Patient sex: M
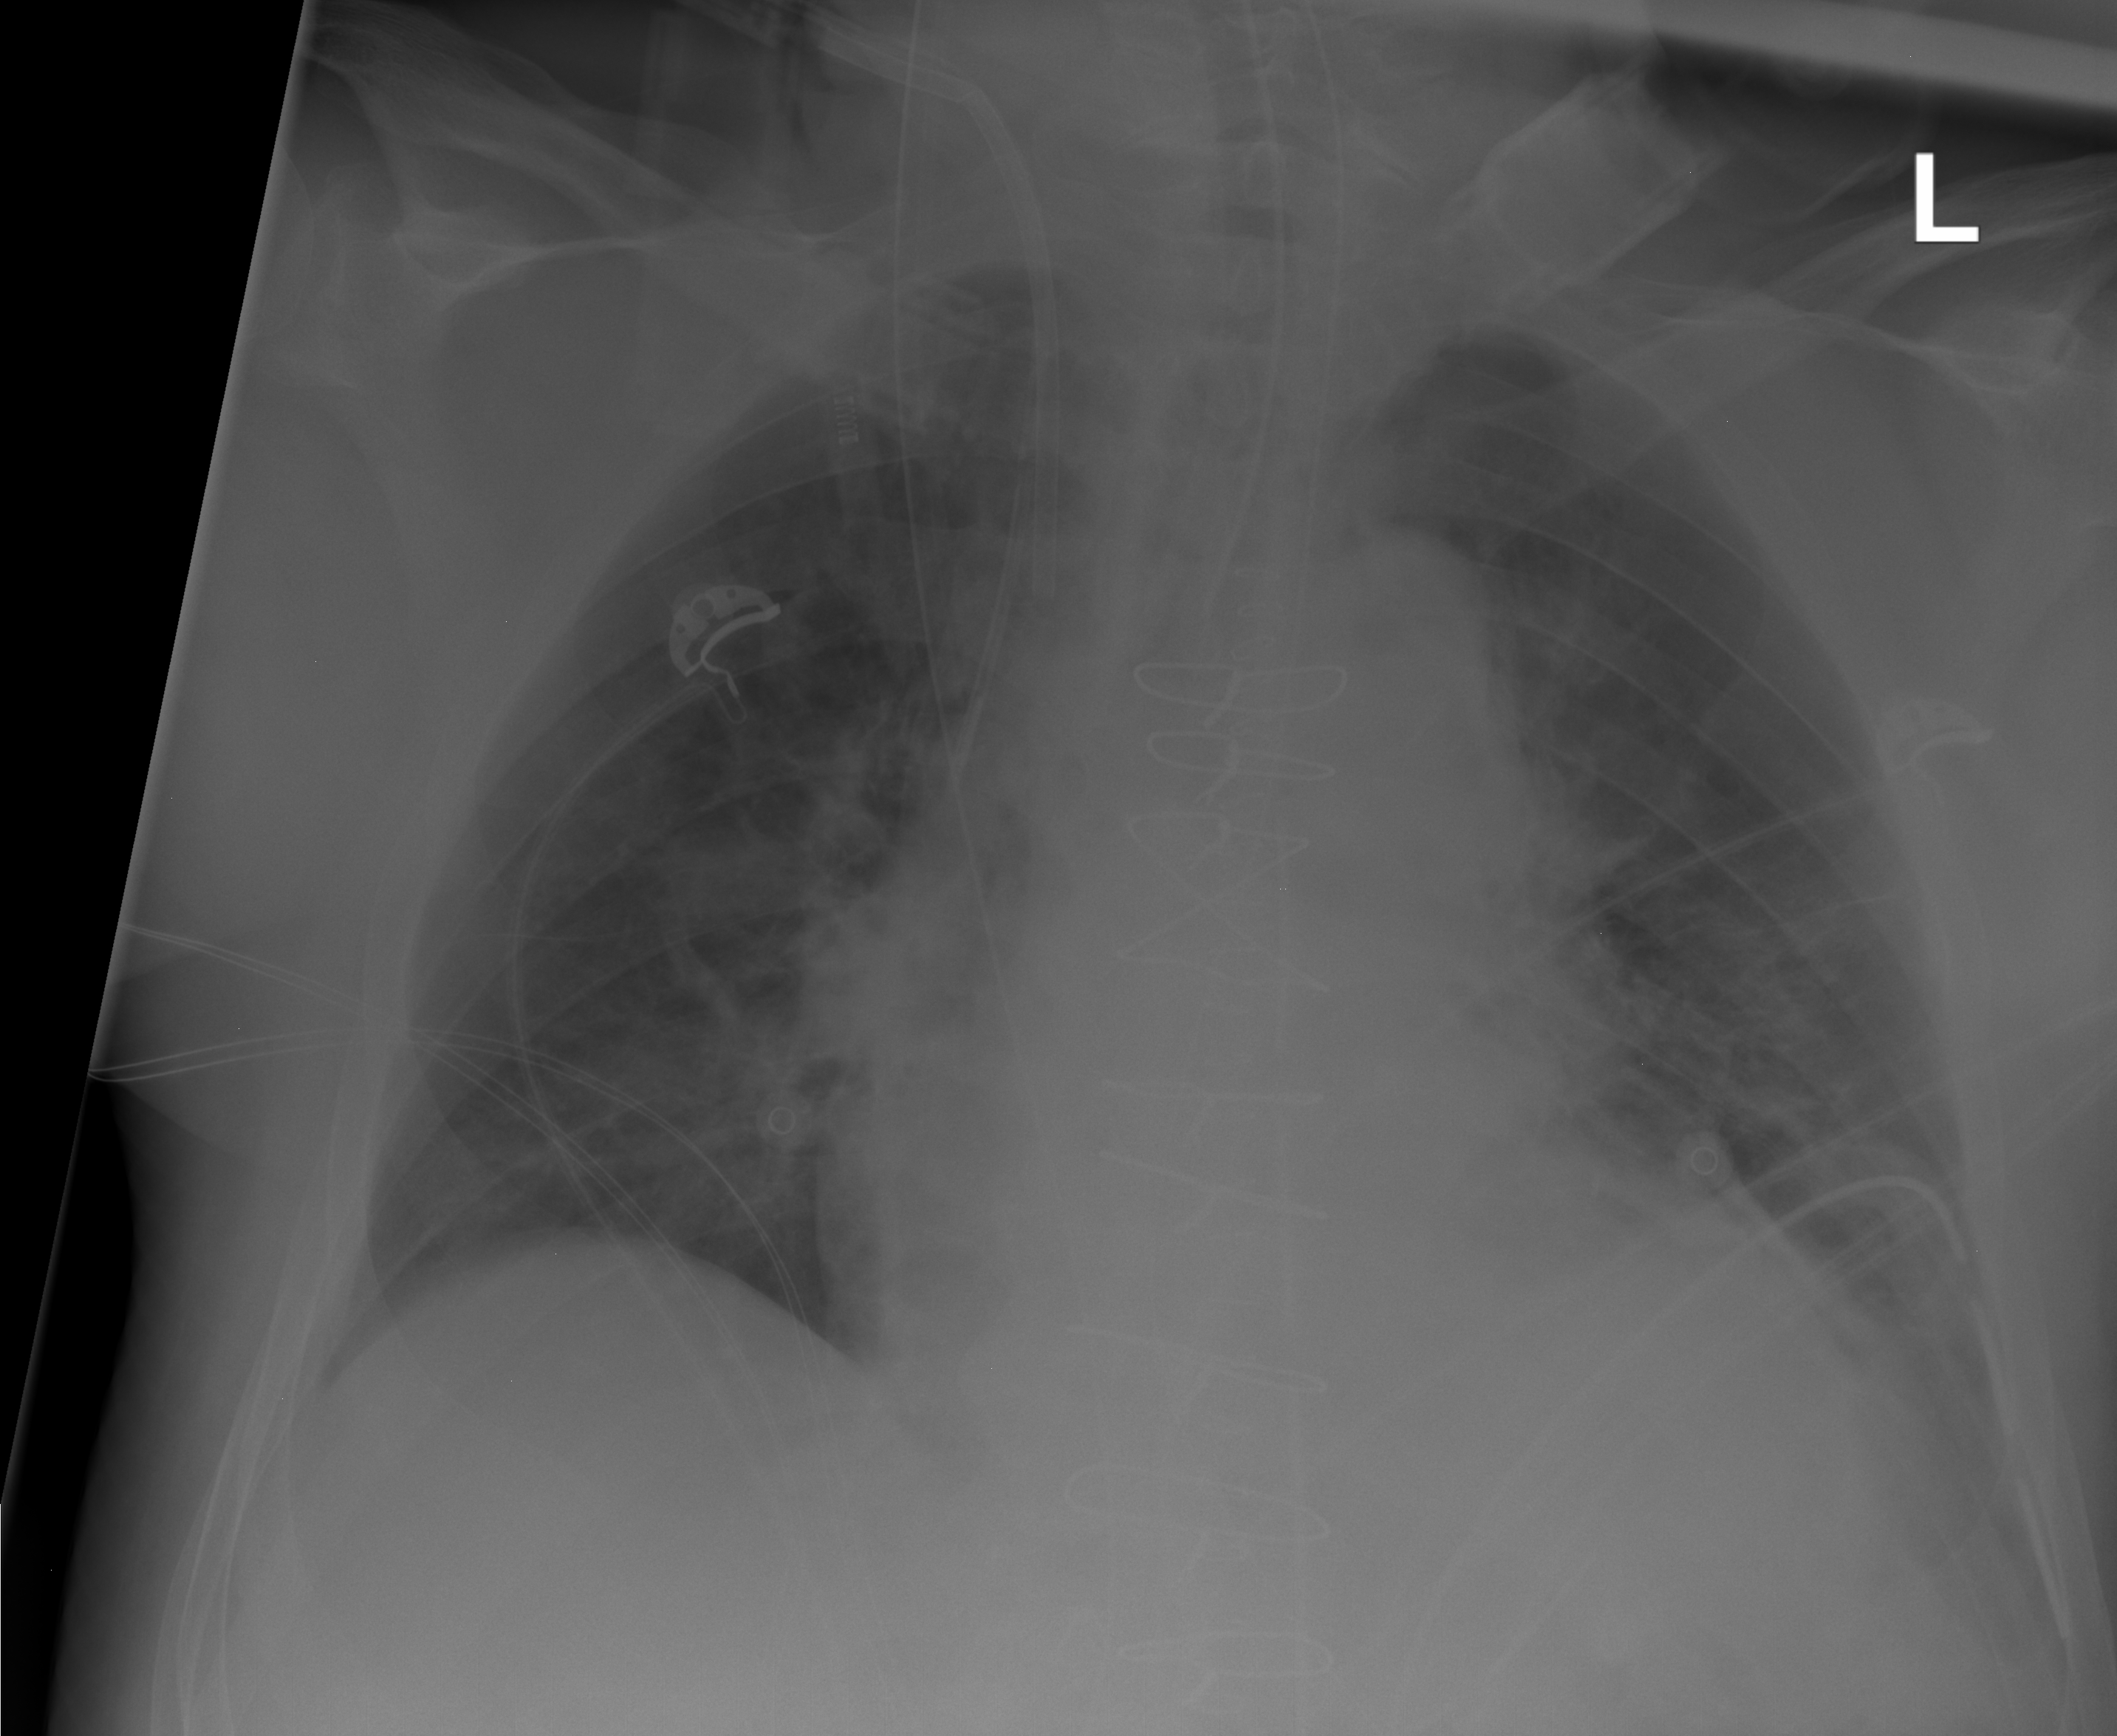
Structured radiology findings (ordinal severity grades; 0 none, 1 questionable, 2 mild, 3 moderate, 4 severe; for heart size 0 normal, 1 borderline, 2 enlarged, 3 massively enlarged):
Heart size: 2
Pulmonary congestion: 2
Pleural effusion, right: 0
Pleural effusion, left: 2
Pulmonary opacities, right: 0
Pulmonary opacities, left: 0
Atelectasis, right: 2
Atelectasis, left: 2